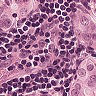
Metastatic tissue present: yes